Question: Earlier i had a .net client application (console application) whose target framework is set as 4.0.
The client code looks like ,
'''
COMProxyCustomClass proxy = new COMProxyCustomClass();
proxy.LoadFieldServiceComponent("abc", 3);
'''
where the .net client make use of C++ COM type COMProxyCustom via reference to a RCW interop dll generated by importing TLB of the C++ com project.
The implementation of LoadFieldServiceComponent method looks like ,
'''
STDMETHODIMP CCOMProxyCustom::LoadFieldServiceComponent(BSTR fscName, int version)
{
HRESULT hr = S_OK;
ILocaleManager *localeManager = NULL;
hr = CoCreateInstance(CLSID_LocaleManager, NULL , CLSCTX_ALL , IID_ILocaleManager, (void**)&localeManager);
delete(localeManager);
localeManager = NULL;
return hr;
}
'''
Again here ILocaleManager is a .net type which gets used in the C++ project by exporting a TLB from the .net project and including/importing it here in the C++ com project.
'''
#import "SomeInterop.tlb" no_namespace named_guids
'''
Till here everything is alright.
Here comes the problem , to make use of the features provided by .net 4.5 (System.IO.Compression) i moved the C# client project now to target .net 4.5 version(earlier it was .net 4.0). After doing this migration , i started getting a heap corrupted error at the statement .

Now why do we get this error when this particular statement (delete) gets executed in a .net process which targets 4.5 and why not in 4.0 , is there any change in how the memory should be freed in C++ code if the .net application which loads this C++ code targets 4.5 framework version ? and how to clear the memory of localeManager now if delete cant be used ?
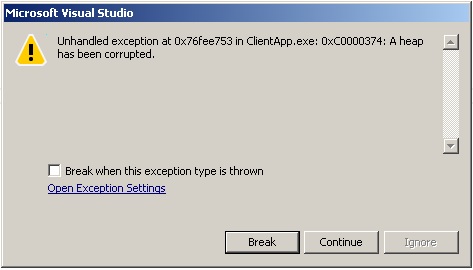
Answer: You're using COM, you should call Release() on localeManager instead of deleting it.
'''
if (localeManager)
localeManager->Release();
'''
COM use reference count to manage object life cycle.
As C++ delete key word, it has to know the type of the pointer, it relies on C++ <URL> to works; as to COM, it has different RTTI implementation. COM object has different layout structure than C++ object.
As you said, delete works earlier, it really doesn't. Deleting that a COM pointer will corruptthe heap, however, it won't crash at the line of delete statement; the behavior is: your program sometime crashes, sometime not.